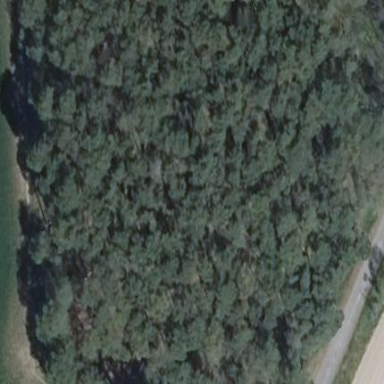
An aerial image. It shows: Forest area.